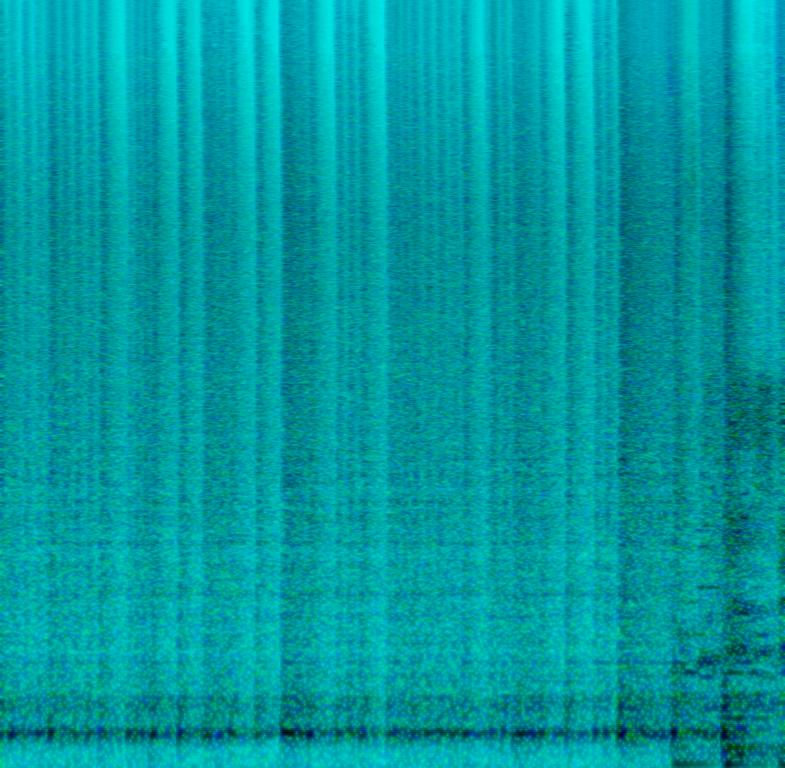
This orchestral song features male voices singing the main melody. The song starts off with a marching beat played on snare drums. When the voices start to sing, the feeling is one of victory. This is accompanied by percussion playing a marching beat. There are instruments playing staccato notes. The bass is played on a stringed instrument and it follows the root notes of the chords. This song is played at a moderate tempo. This is a patriotic song.